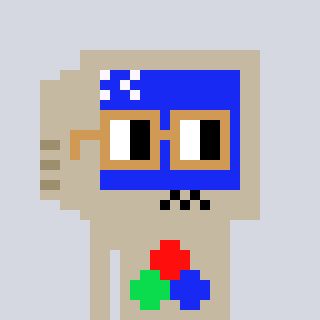
a pixel art character with square brown glasses, a old monitor-shaped head and a bege-colored body on a cool background